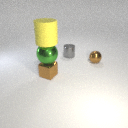
large yellow rubber cylinder above small brown metal cube